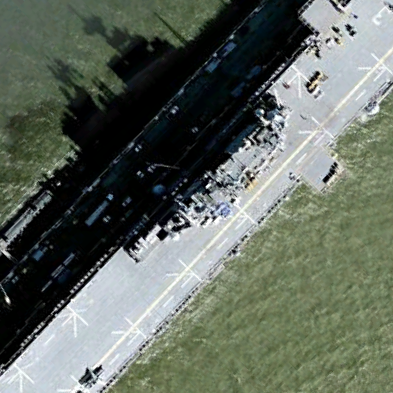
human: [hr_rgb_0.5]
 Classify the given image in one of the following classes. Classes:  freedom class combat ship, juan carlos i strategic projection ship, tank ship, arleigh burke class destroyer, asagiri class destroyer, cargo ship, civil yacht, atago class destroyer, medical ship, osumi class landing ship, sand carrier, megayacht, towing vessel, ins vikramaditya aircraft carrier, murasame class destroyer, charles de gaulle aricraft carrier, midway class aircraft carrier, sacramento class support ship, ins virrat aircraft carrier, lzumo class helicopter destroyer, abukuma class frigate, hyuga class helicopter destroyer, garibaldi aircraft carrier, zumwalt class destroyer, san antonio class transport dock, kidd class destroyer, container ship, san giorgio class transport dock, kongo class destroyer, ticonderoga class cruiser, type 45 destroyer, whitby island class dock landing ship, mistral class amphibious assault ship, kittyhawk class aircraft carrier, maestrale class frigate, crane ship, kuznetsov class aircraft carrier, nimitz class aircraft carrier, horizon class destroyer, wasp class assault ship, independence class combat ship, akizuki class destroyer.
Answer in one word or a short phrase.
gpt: Wasp class assault ship